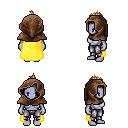
a pixel art fantasy rpg character, female body template, dark elf, purple skin, yellow cape, metal pants, blonde mohawk hairstyle, cloth hood, four views (front, back, left, right), 2x2 character sprite sheet, small pixel art, hard edges, no anti-aliasing